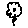
Label: flower